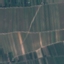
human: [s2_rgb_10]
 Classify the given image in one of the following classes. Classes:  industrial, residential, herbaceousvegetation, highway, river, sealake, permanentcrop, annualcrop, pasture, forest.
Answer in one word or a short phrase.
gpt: PermanentCrop